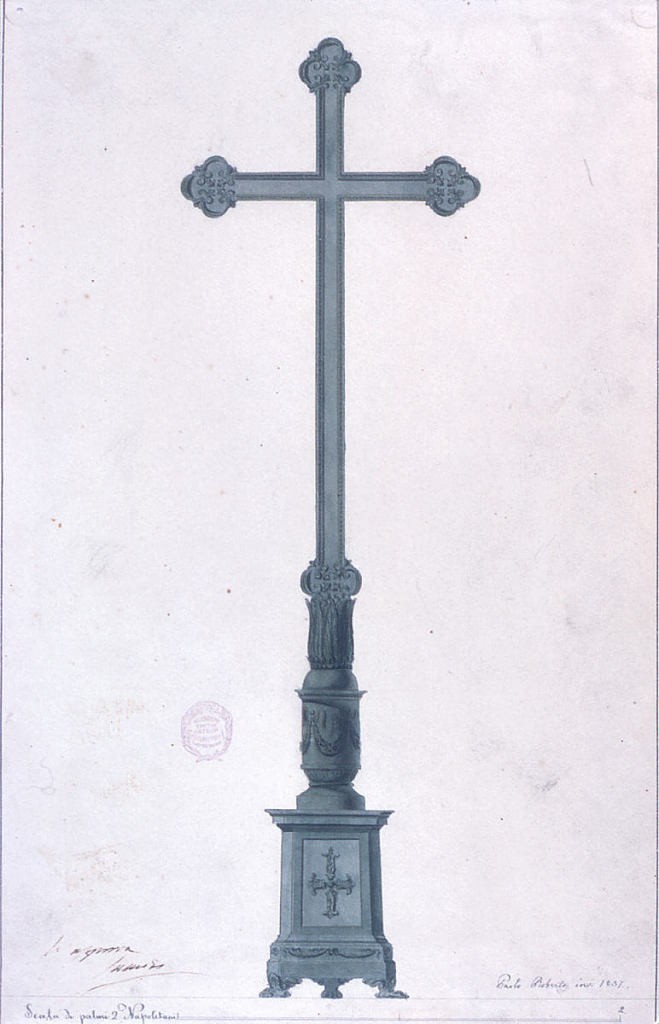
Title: Project for Cross
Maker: Paolo Roberto, Neapolitan?, active ca. 1837
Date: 1837
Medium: Pen and brown ink, brush and green and gray wash, black chalk on cream wove paper
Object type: Drawing
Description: A triangular pedestal resting on three lion paws supports a round shaft decorated with a festoon leads to a cup-shaped element decorated with leaves above which rises a slender cross.  Two pen and brown ink framing lines.